Aerial crown-view tile of a tropical tree (Barro Colorado Island, Panama), acquired 20250217:
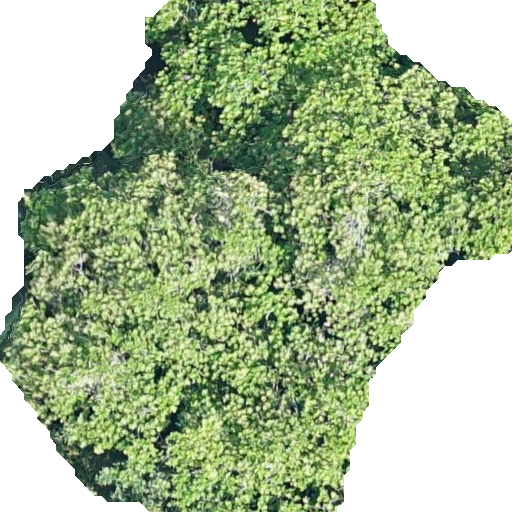
Species: Anacardium excelsum
GBIF accepted scientific name: Anacardium excelsum
Crown area: 294.797 m²